Interaction volume radius: 10 \u00c5
Interaction volume height: 10 \u00c5
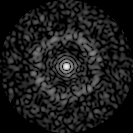
Disorder parameter: 0.843